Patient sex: M
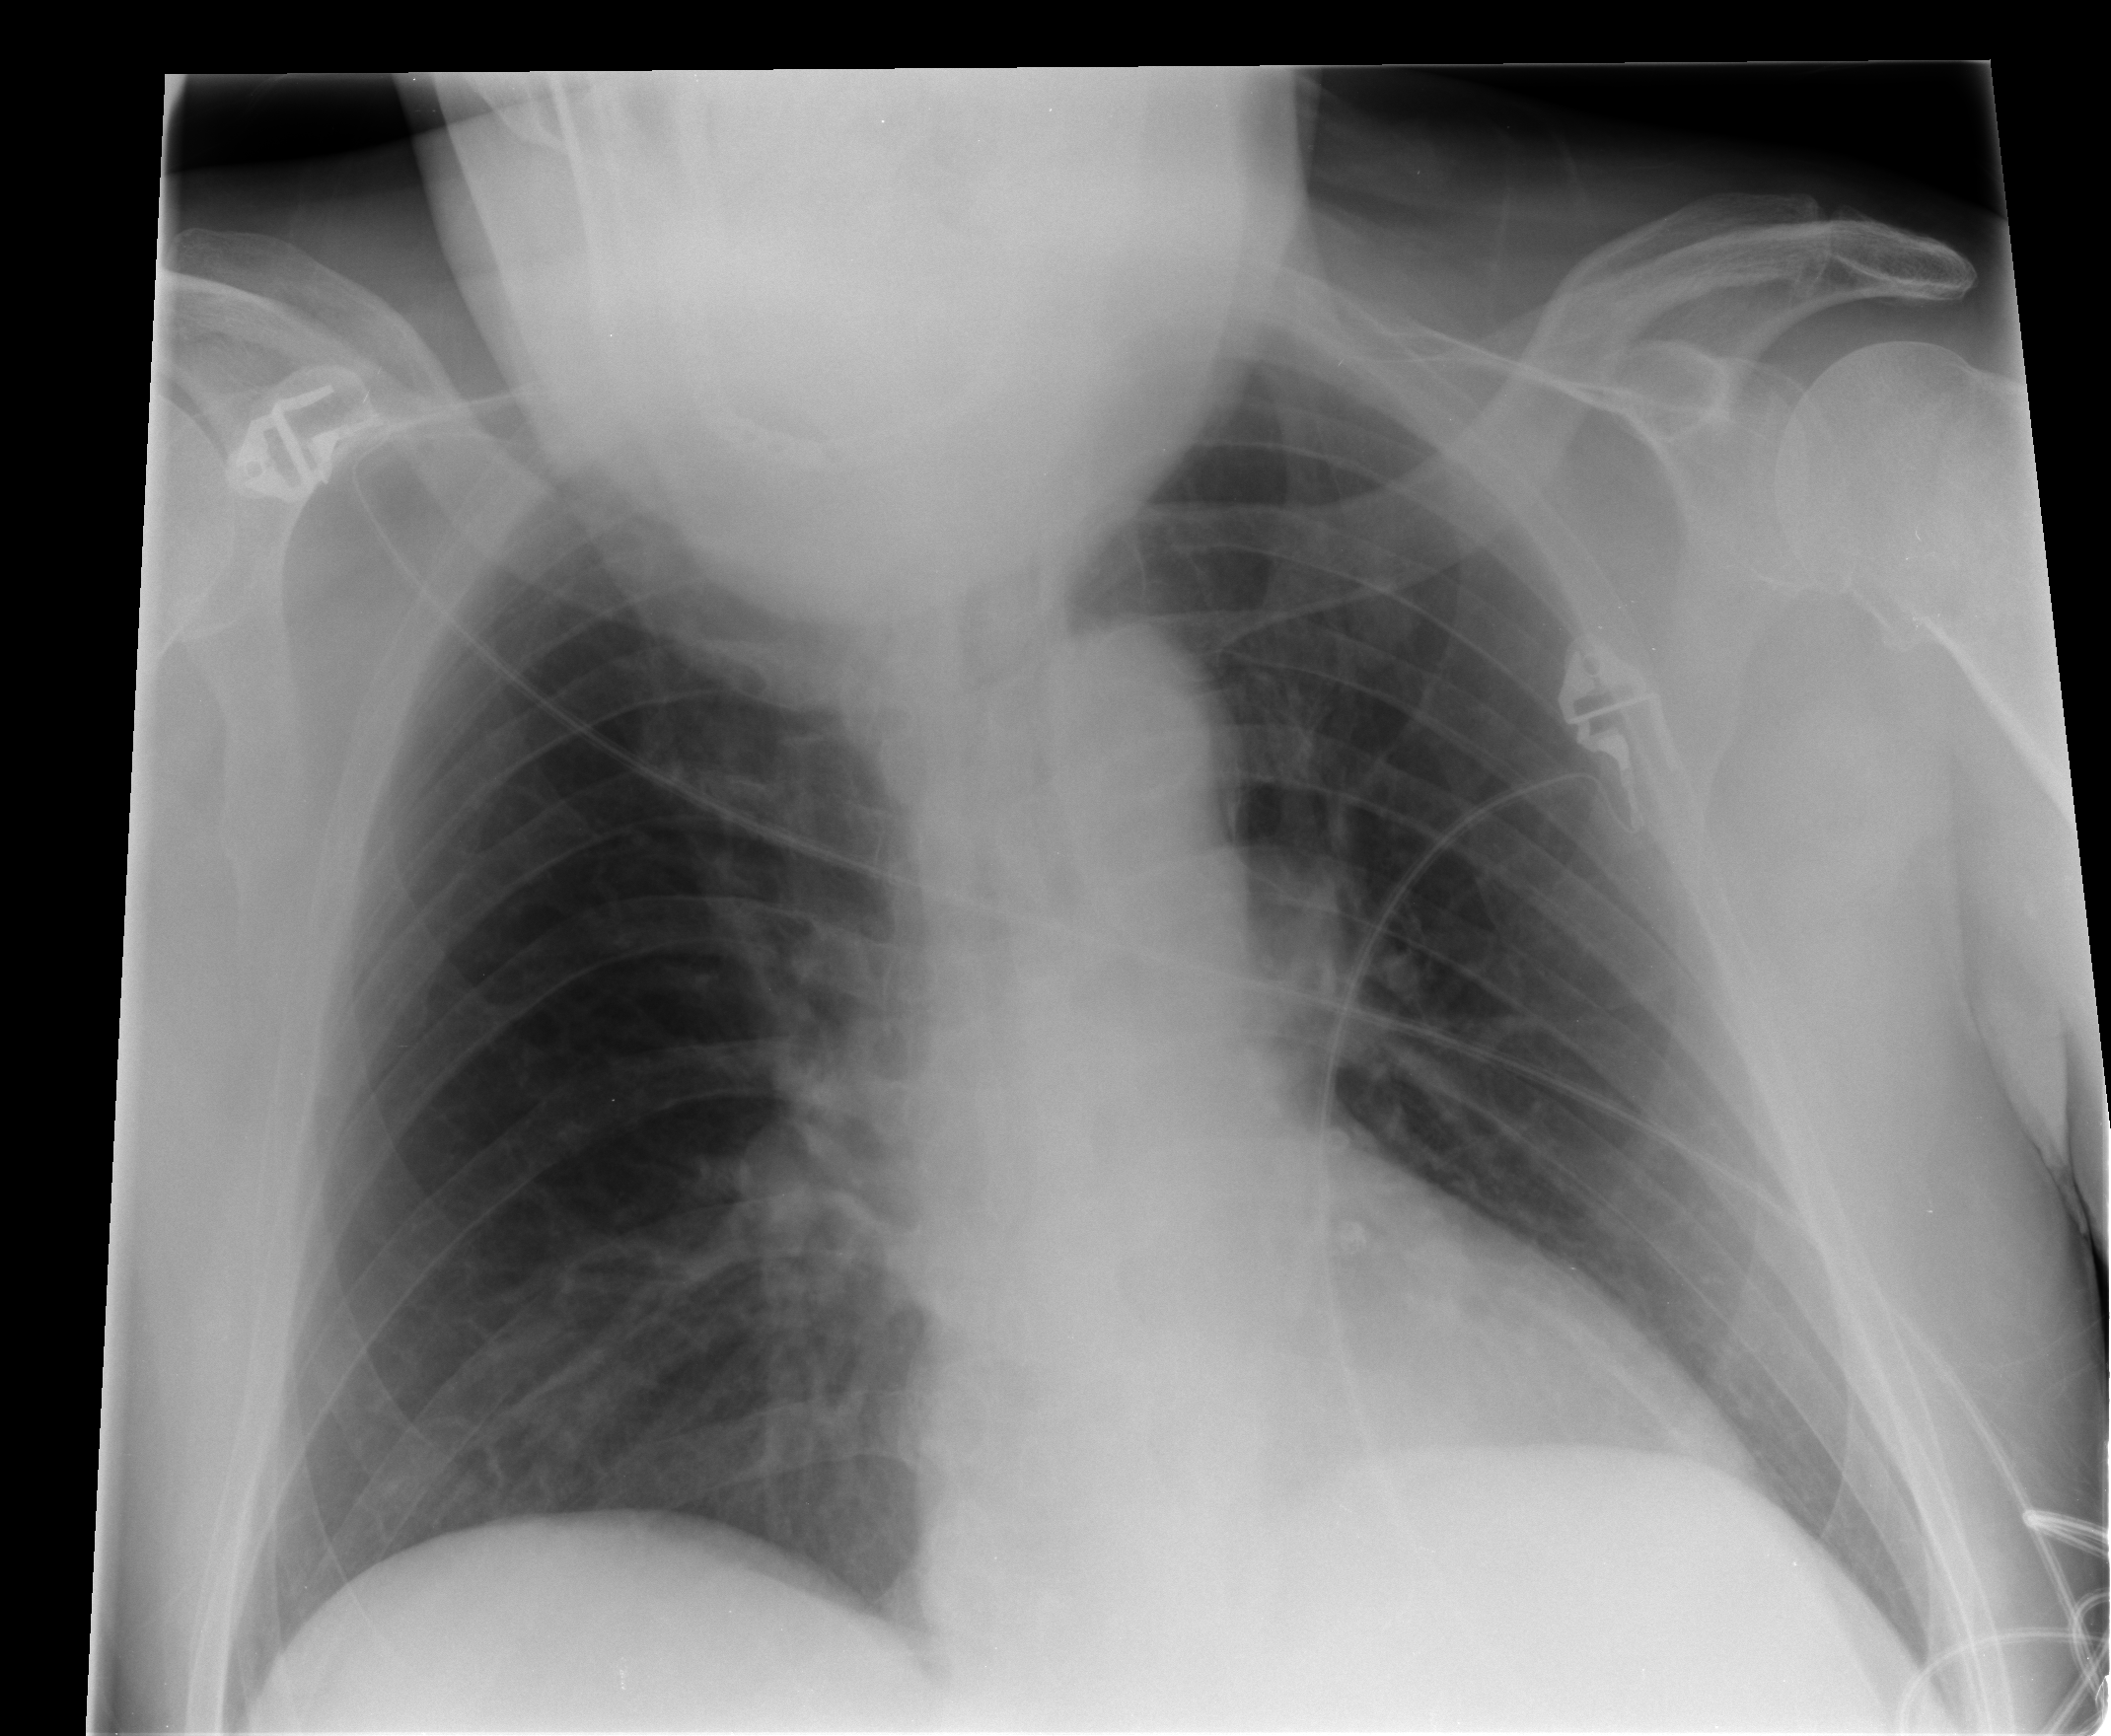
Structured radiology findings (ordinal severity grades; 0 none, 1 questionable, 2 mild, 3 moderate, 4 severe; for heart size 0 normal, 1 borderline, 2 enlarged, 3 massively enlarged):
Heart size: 0
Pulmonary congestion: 0
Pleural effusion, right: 0
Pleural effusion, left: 0
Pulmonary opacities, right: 0
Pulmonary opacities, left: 0
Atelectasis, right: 2
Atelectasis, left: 0